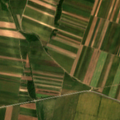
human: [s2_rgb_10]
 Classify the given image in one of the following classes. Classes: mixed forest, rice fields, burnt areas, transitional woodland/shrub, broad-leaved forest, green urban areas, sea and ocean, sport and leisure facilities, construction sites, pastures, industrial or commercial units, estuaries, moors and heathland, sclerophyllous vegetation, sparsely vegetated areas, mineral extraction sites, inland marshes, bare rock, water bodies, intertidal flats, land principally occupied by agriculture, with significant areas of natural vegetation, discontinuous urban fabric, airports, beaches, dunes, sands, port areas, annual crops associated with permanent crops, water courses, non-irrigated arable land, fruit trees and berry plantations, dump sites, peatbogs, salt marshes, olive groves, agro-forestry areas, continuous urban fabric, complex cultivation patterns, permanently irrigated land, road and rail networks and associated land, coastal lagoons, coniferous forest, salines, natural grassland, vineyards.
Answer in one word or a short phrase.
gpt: non-irrigated arable land